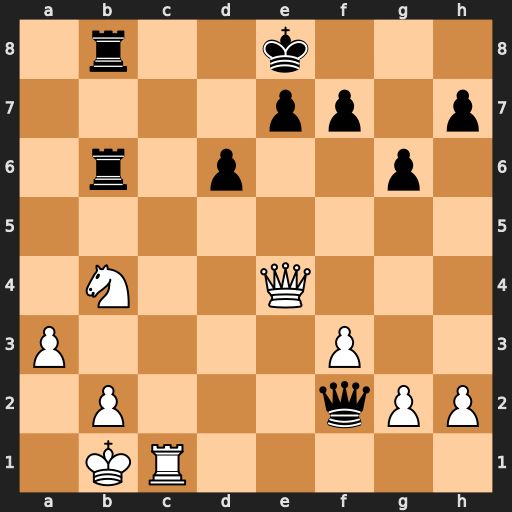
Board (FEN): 1r2k3/4pp1p/1r1p2p1/8/1N2Q3/P4P2/1P3qPP/1KR5
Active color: w
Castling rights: -
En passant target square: -
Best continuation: Rc7 e6 Qf4